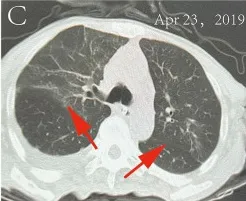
Pulmonary CT on April 23, 2019.
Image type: radiology (ct)